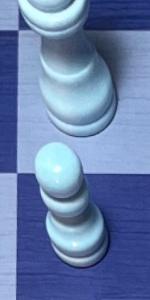
Label: Pawn_White